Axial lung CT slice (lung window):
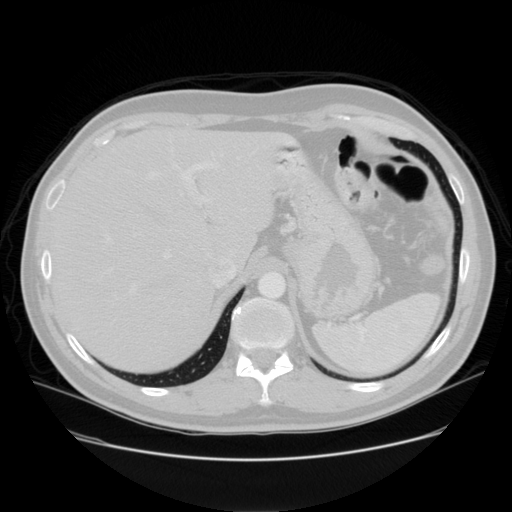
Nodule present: no